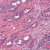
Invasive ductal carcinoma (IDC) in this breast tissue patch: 1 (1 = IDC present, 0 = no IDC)